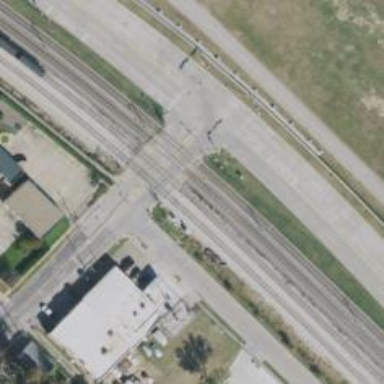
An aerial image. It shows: Railway crossing.